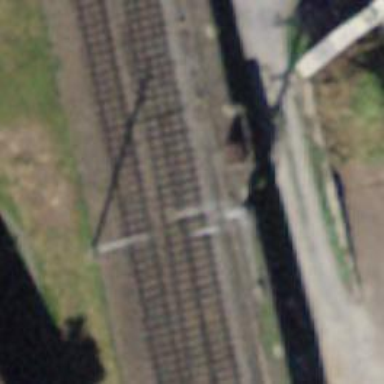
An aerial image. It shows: Railway siding with one electrified track and contact line for powering the train.